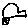
Label: car